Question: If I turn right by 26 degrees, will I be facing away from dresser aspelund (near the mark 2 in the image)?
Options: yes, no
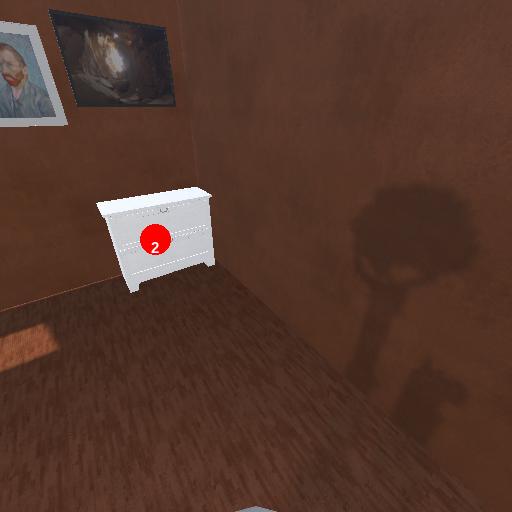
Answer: yes